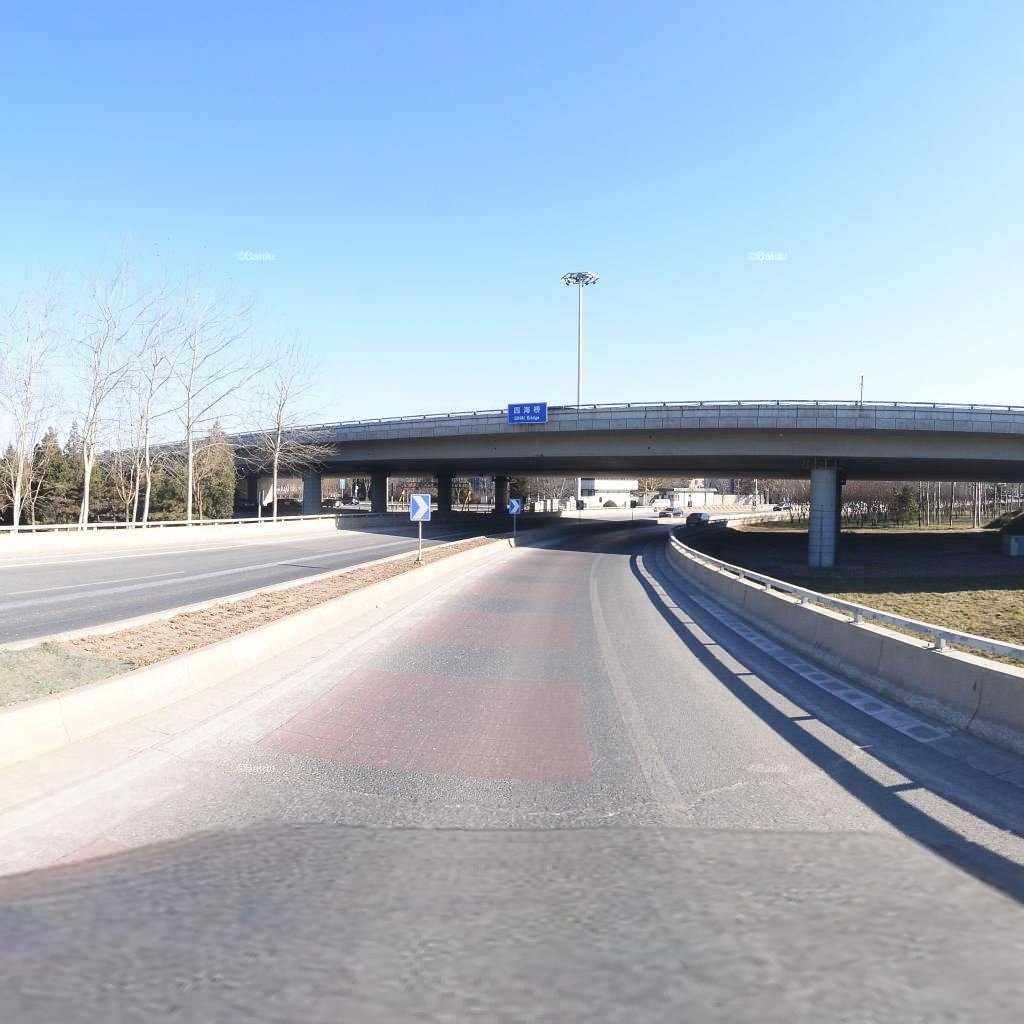
Region: Haidian
Road damage annotations: transverse crack, transverse crack